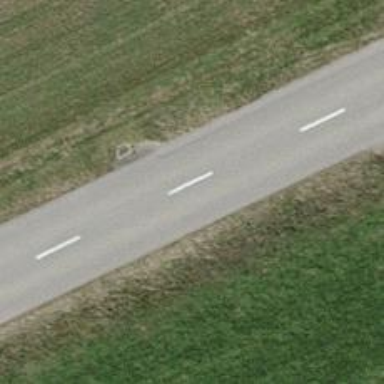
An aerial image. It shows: Tertiary road with asphalt surface.